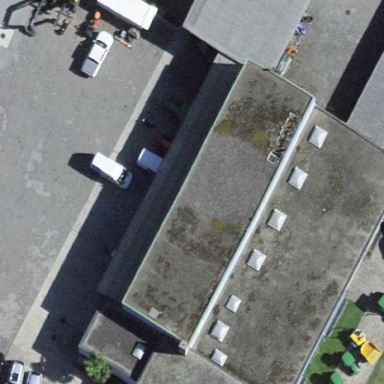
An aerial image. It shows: Manufacturing building.